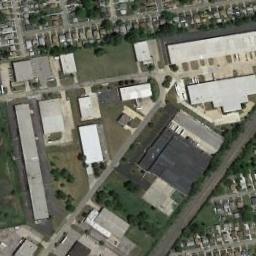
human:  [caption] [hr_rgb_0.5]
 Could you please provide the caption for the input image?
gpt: There are a lot of houses in the industrial area .

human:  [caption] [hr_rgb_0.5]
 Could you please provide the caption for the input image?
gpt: The industrial area with some workshops of different sizes and green areas is surrounded by a residential area .

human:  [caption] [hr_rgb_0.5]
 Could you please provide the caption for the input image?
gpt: There are trees next to the industrial area .

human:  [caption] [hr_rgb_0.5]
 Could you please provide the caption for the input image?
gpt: Neatly planned factories and roads in an industrial area with green belts .

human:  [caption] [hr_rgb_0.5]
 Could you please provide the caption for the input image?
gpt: There are some gray buildings and green lawns on the industrial area .